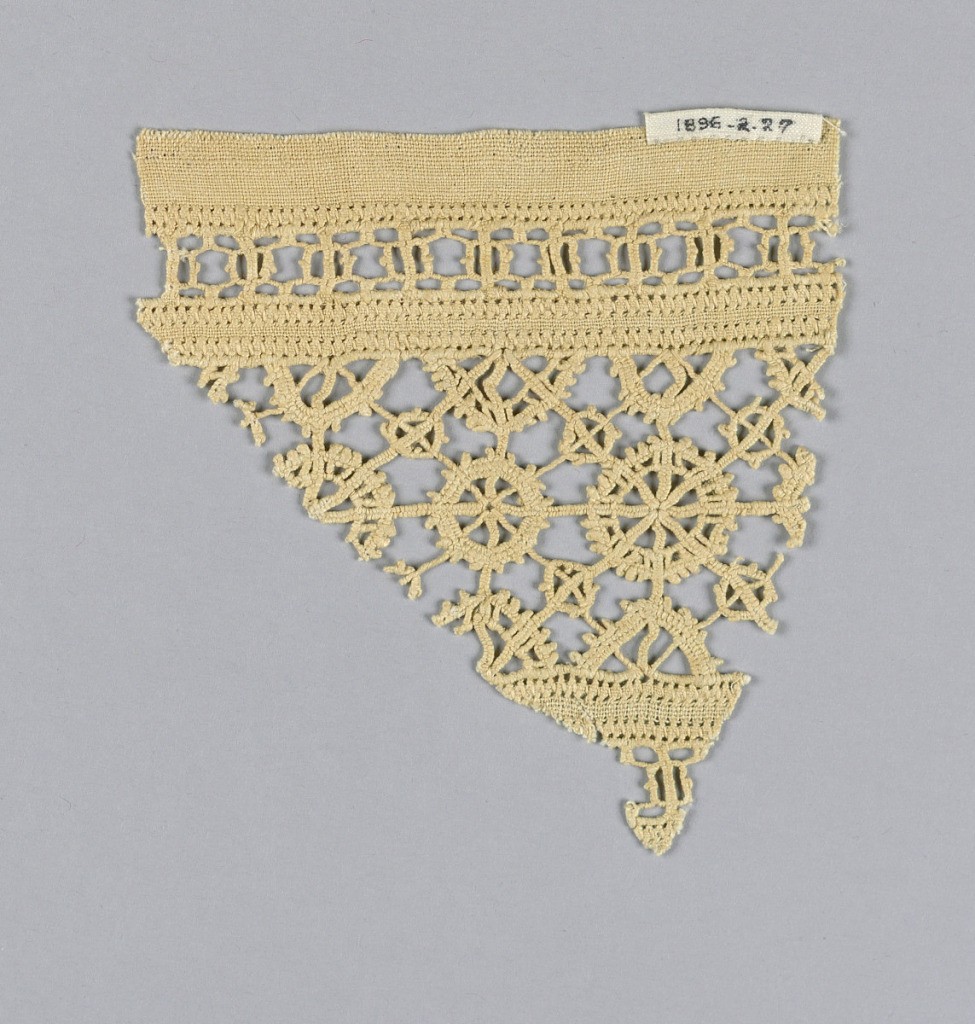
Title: Fragment
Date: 16th century
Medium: linen Technique: withdrawn element work with needle lace insertions (reticella)
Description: Fragment with three partial reticella insertions. Two small insertions on the outer edge and one wide central insertion in a circular design.